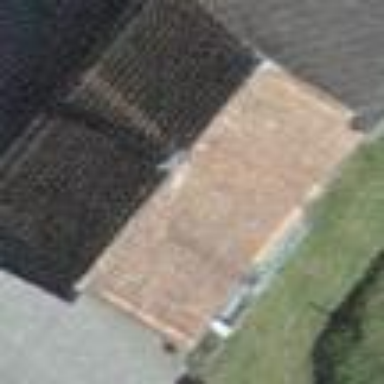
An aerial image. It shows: Barn.